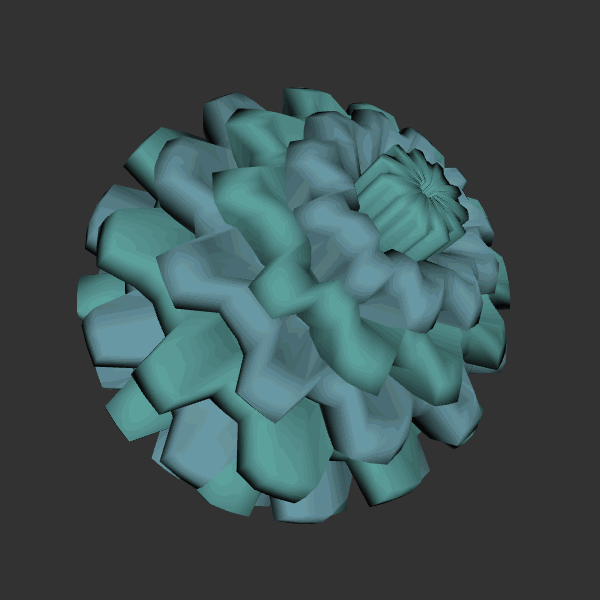
Background: dark